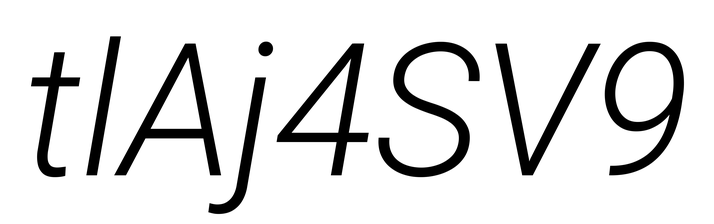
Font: Roboto-Italic_Light_Italic